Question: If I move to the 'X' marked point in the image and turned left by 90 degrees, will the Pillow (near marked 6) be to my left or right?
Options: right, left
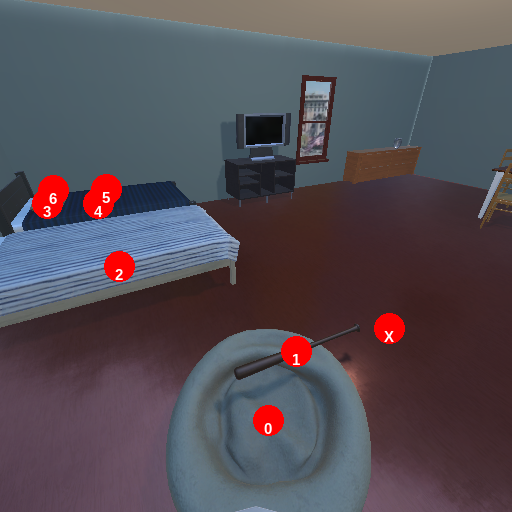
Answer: right